You are looking at the short-time Fourier spectrogram of a bearing's acceleration signal. Based on the visible evidence, which condition applies: normal, inner_race, outer_race, ball?
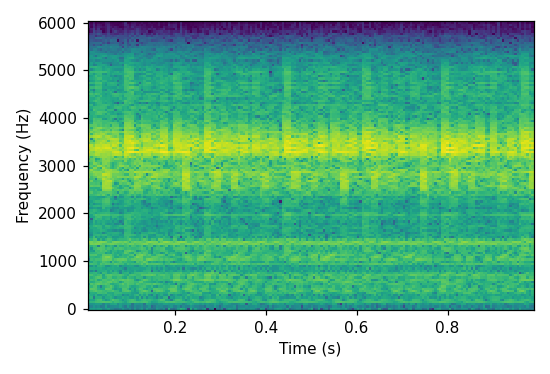
Answer: outer_race